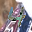
Label: 4